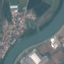
Label: River